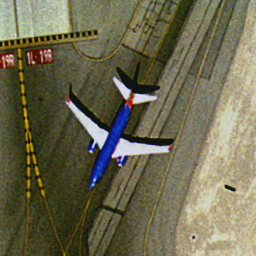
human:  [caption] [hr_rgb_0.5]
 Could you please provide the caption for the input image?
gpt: There is a piece of cropland .

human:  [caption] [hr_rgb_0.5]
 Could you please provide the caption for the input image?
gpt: There is a piece of farmland .

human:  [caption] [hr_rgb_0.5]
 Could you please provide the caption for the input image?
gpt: It is a piece of cropland .

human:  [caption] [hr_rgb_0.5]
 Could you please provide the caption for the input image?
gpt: It is a piece of farmland .

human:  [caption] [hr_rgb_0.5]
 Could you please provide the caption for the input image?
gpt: Here is a piece of farmland .